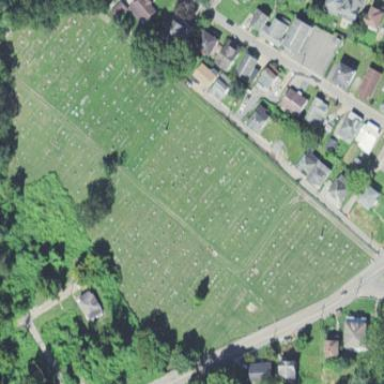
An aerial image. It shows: Cemetery.